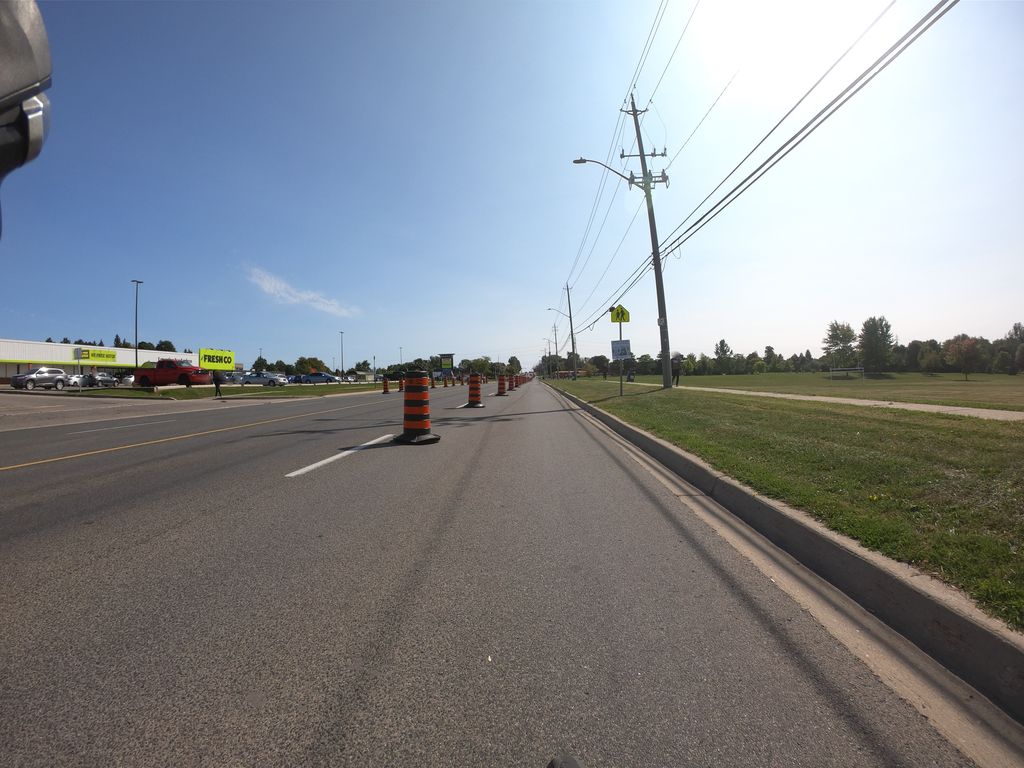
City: kitchener-waterloo